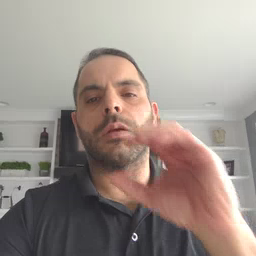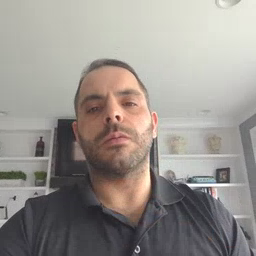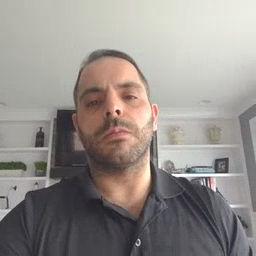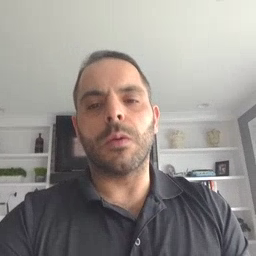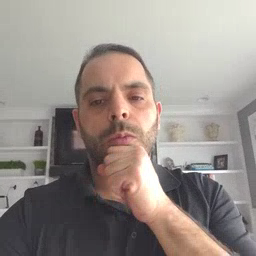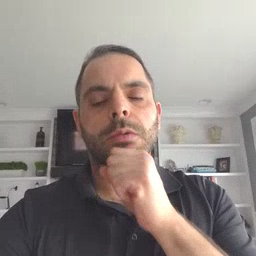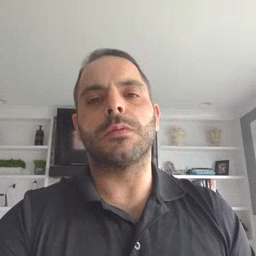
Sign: orange